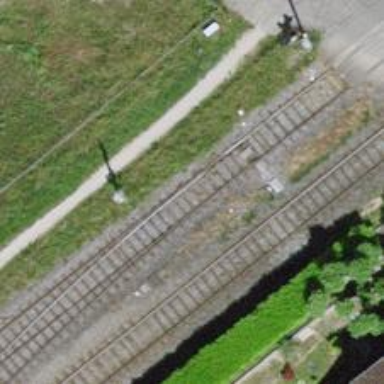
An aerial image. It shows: Siding railway line with electrified contact line for the trains.